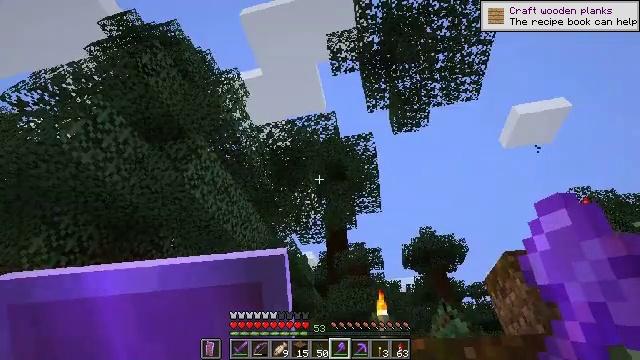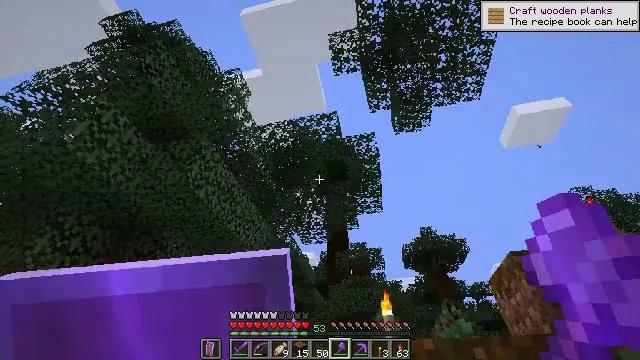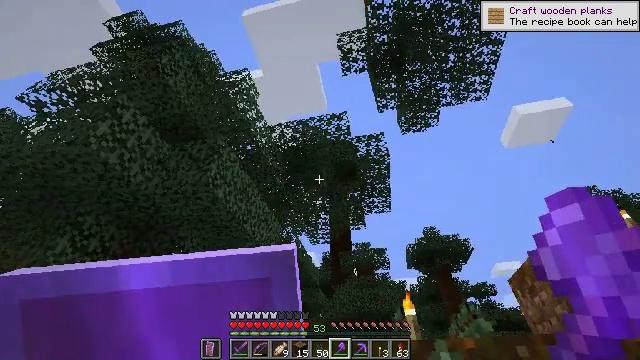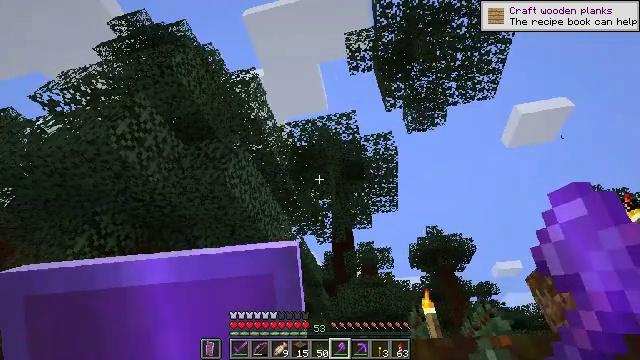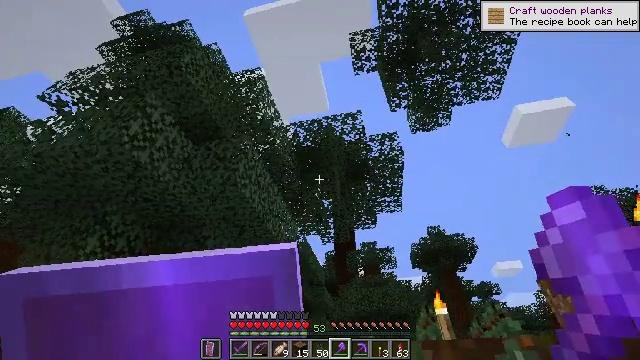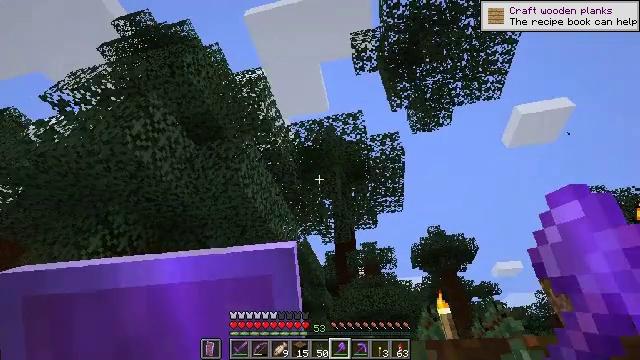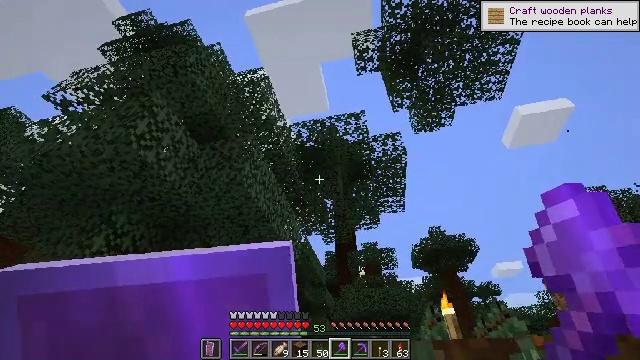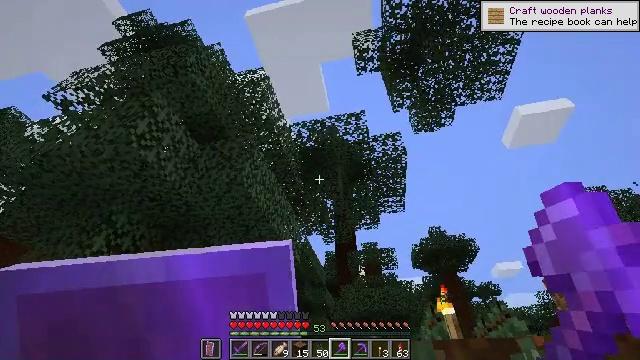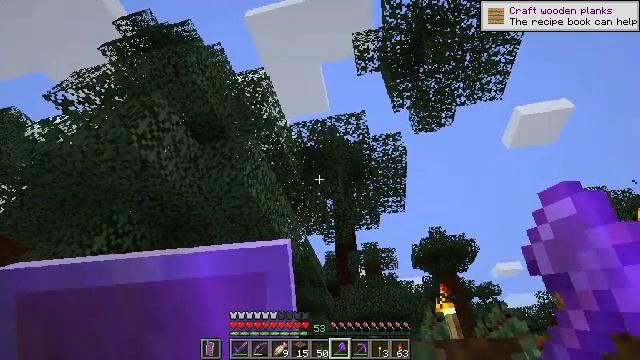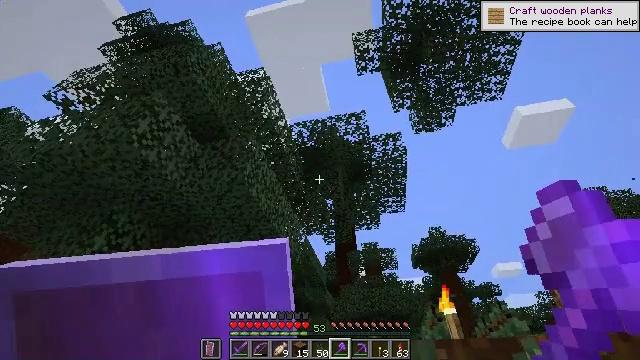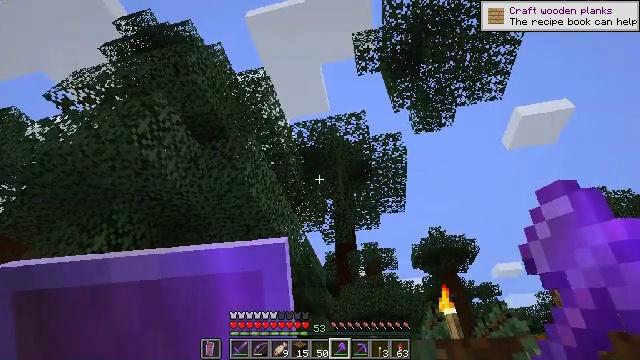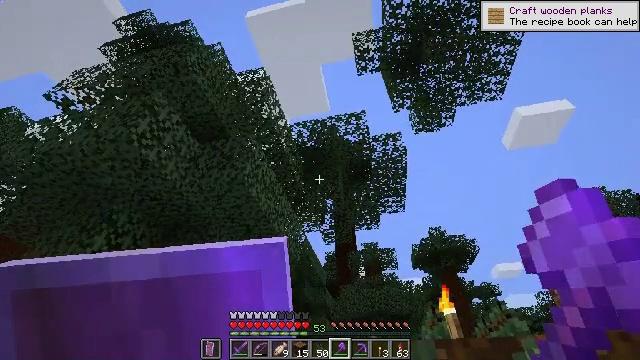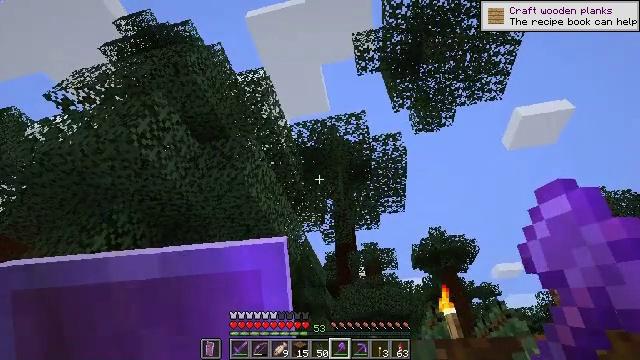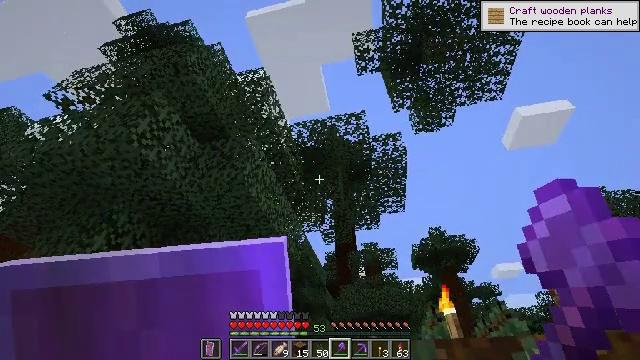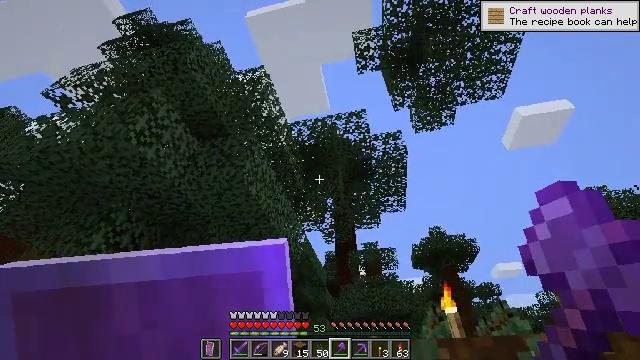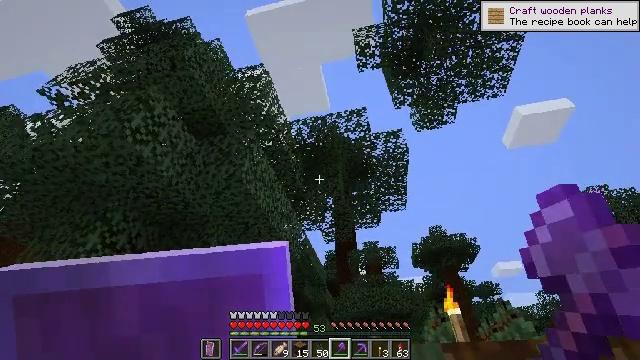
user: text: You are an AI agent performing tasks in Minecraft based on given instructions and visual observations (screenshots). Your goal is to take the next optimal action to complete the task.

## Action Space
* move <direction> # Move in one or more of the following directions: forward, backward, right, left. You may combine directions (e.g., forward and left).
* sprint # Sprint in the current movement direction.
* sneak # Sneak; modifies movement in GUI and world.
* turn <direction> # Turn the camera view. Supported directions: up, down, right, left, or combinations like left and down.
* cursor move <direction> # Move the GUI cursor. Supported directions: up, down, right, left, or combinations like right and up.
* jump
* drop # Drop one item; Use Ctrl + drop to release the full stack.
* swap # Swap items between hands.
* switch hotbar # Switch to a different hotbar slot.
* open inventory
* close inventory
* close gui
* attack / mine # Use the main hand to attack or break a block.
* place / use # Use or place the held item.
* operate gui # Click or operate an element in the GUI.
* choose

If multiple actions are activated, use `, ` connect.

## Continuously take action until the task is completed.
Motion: motion action
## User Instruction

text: Collect spruce log for building materials.
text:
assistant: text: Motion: move left
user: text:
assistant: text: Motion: move left
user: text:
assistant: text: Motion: move left
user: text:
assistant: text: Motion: no_op
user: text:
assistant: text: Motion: no_op
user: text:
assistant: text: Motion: no_op
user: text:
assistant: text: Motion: no_op
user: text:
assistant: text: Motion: no_op
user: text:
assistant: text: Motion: no_op
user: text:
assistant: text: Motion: no_op
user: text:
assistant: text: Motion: no_op
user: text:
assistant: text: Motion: no_op
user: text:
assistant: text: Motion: no_op
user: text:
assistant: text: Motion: move forward
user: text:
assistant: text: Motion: move forward, jump
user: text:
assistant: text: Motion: move forward, turn left, jump
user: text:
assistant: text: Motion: move forward, turn left and down, jump
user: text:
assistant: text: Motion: move forward, turn left and down, jump
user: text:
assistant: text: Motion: move forward, turn left and down, jump
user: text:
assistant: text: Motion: move forward, turn left and down
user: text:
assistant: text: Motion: move forward, turn left and down
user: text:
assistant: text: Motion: move forward, turn left and down
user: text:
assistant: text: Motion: move forward, turn down
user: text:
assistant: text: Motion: move forward
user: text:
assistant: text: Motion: move forward
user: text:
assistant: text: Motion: move forward
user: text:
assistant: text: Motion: move forward, turn left
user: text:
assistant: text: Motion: move forward, turn left and down
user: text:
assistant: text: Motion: move forward, turn left and down
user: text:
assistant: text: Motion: move forward, turn left and down